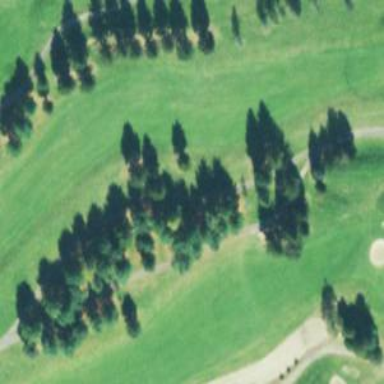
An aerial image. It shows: Golf fairway surrounded by grass.